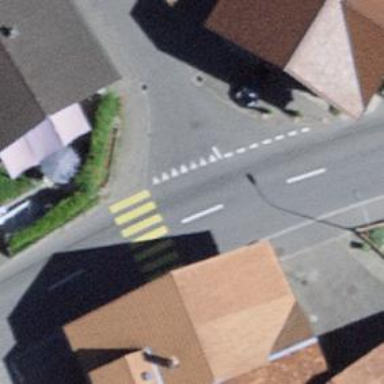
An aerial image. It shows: Zebra crossing on the road.